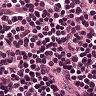
Metastatic tissue present: no